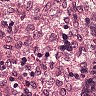
Metastatic tissue present: no